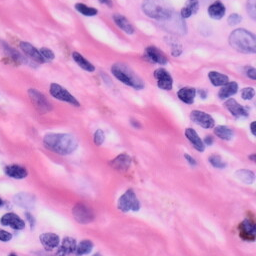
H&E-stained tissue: Skin